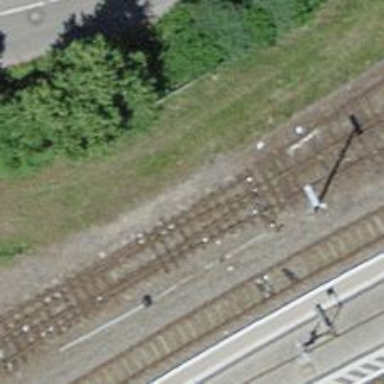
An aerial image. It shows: Railway switch.